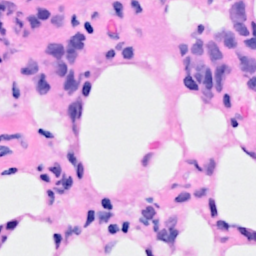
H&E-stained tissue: Breast